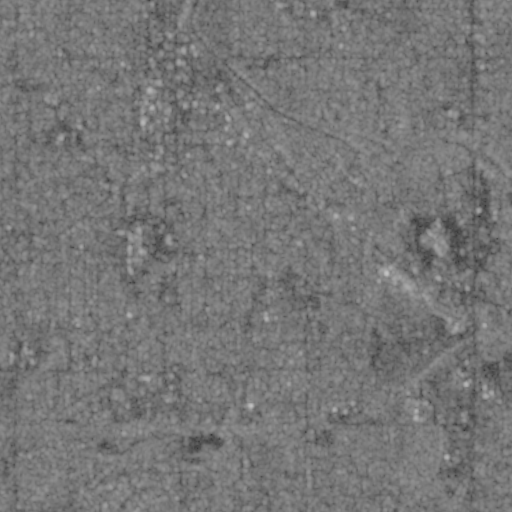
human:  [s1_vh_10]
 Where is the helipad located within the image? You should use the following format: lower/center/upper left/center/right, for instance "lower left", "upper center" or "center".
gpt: The helipad is located in the center left of the image.
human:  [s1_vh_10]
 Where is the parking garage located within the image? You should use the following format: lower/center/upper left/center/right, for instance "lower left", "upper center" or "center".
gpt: The parking garage is located in the upper left of the image.
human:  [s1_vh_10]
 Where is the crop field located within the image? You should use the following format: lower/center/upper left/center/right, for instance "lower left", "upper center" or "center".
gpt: There is no crop field in the image.

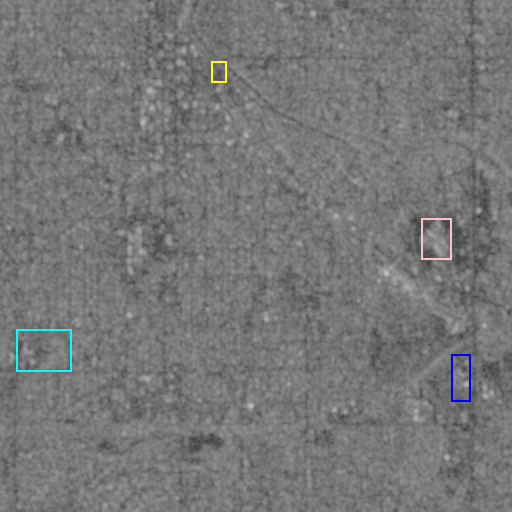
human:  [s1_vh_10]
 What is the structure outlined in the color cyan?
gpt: The structure outlined in cyan is a park.
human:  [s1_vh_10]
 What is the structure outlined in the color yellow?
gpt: The structure outlined in yellow is a parking lot.
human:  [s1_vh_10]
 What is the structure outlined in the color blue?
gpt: The structure outlined in blue is a building.
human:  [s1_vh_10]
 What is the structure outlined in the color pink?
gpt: The structure outlined in pink is a building.
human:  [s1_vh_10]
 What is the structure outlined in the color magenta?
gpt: There is no magenta outline.